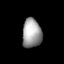
Tissue: lung
Cell type: Endothelial cells
Senescence score: 0.5504
Nuclear area (px): 552
Mean DAPI intensity: 156.777